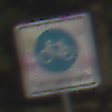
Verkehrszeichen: BeginnFahrradstrasse
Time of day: MorningAfternoon
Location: Outdoor (Nature)
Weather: Clear
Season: Winter
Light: Natural